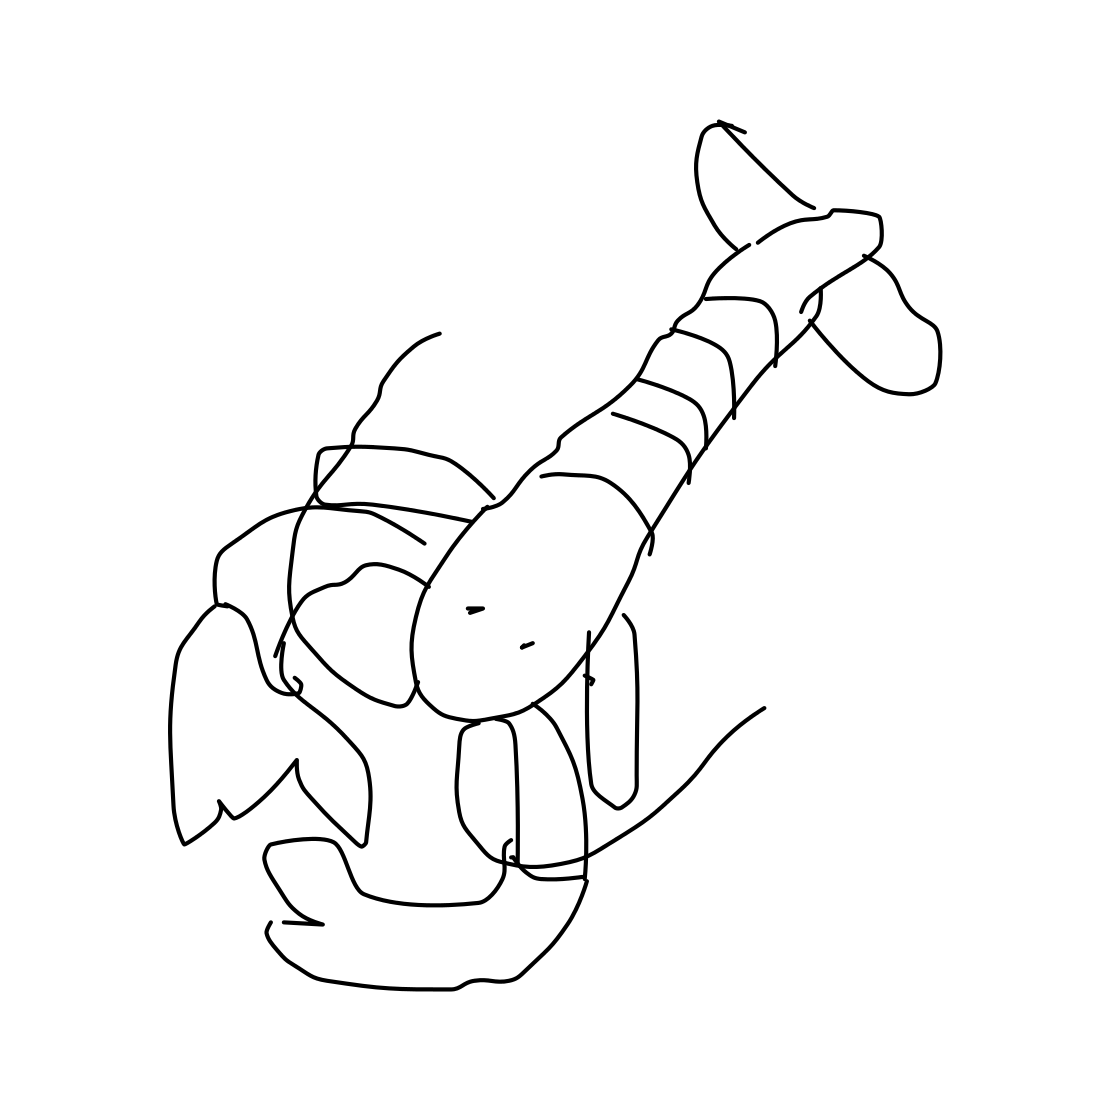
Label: lobster